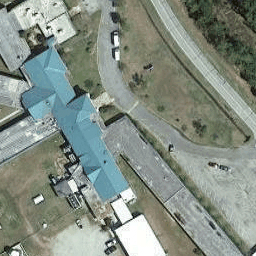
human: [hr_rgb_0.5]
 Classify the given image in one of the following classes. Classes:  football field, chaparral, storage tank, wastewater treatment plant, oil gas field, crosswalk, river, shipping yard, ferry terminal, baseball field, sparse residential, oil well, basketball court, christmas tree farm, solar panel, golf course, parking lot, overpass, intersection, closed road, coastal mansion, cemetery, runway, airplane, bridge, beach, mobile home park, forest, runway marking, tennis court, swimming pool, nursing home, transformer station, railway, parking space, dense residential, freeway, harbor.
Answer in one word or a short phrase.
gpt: nursing home